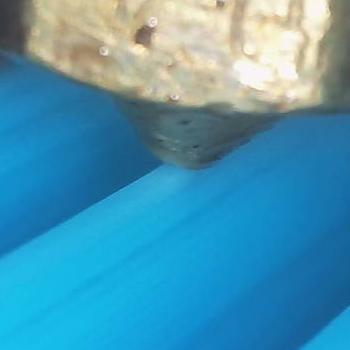
Flow rate: 112%